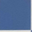
Piece: xx